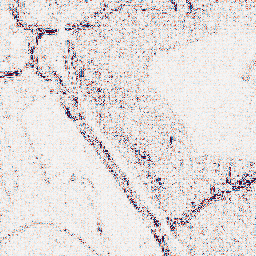
Category: wavelet
Decomposition family: wavelet_reverse_biorthogonal
Decomposition parameters: wavelet: rbio3.5
level: 1
Upsampling method: area
Upsampling parameters: scale: 2
Upsampling scale: 2